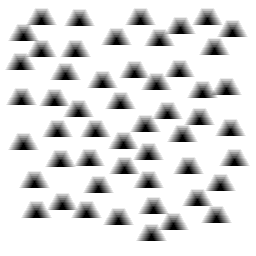
Squares: 0
Triangles: 52
Stars: 0
Total shapes: 52